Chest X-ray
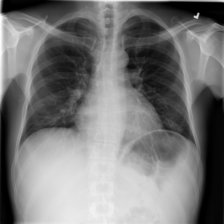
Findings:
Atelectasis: negative
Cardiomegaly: negative
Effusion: negative
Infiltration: negative
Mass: negative
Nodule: negative
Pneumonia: negative
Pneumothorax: negative
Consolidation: negative
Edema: negative
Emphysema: negative
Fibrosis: negative
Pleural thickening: negative
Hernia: negative